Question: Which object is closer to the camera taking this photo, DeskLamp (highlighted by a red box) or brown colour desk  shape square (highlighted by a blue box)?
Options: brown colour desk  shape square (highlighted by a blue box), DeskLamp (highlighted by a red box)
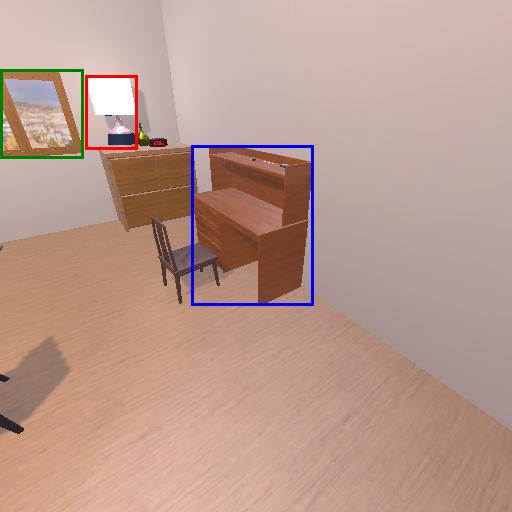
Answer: brown colour desk  shape square (highlighted by a blue box)